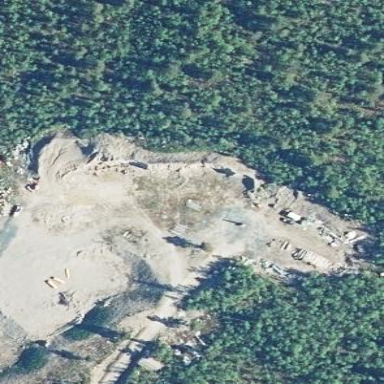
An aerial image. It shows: Quarry for sand extraction.